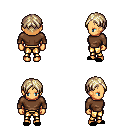
a pixel art fantasy rpg character, female body template, human, tanned skin, brown long-sleeve shirt, gold greaves, white blonde parted hairstyle, black slippers, four views (front, back, left, right), 2x2 character sprite sheet, small pixel art, hard edges, no anti-aliasing